Question: >
<URL>
<URL>
I was ramdomming through xkcd and saw this one (if also read some negative texts about them some years ago):

What is actually wrong with it? Why are goto's even possible in C++ then?
Why should I use them?
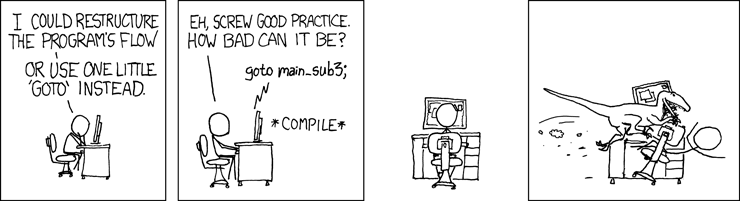
Answer: Because they lead to <URL>.
In the past, programming languages didn't have while loops, if statements, etc., and programmers used goto to make up the logic of their programs. It lead to an unmaintainable mess.
That's why the CS gods created methods, conditionals and loops. <URL> programming was a revolution at the time.
gotos are appropriate in a few places, such as for jumping out of nested loops.